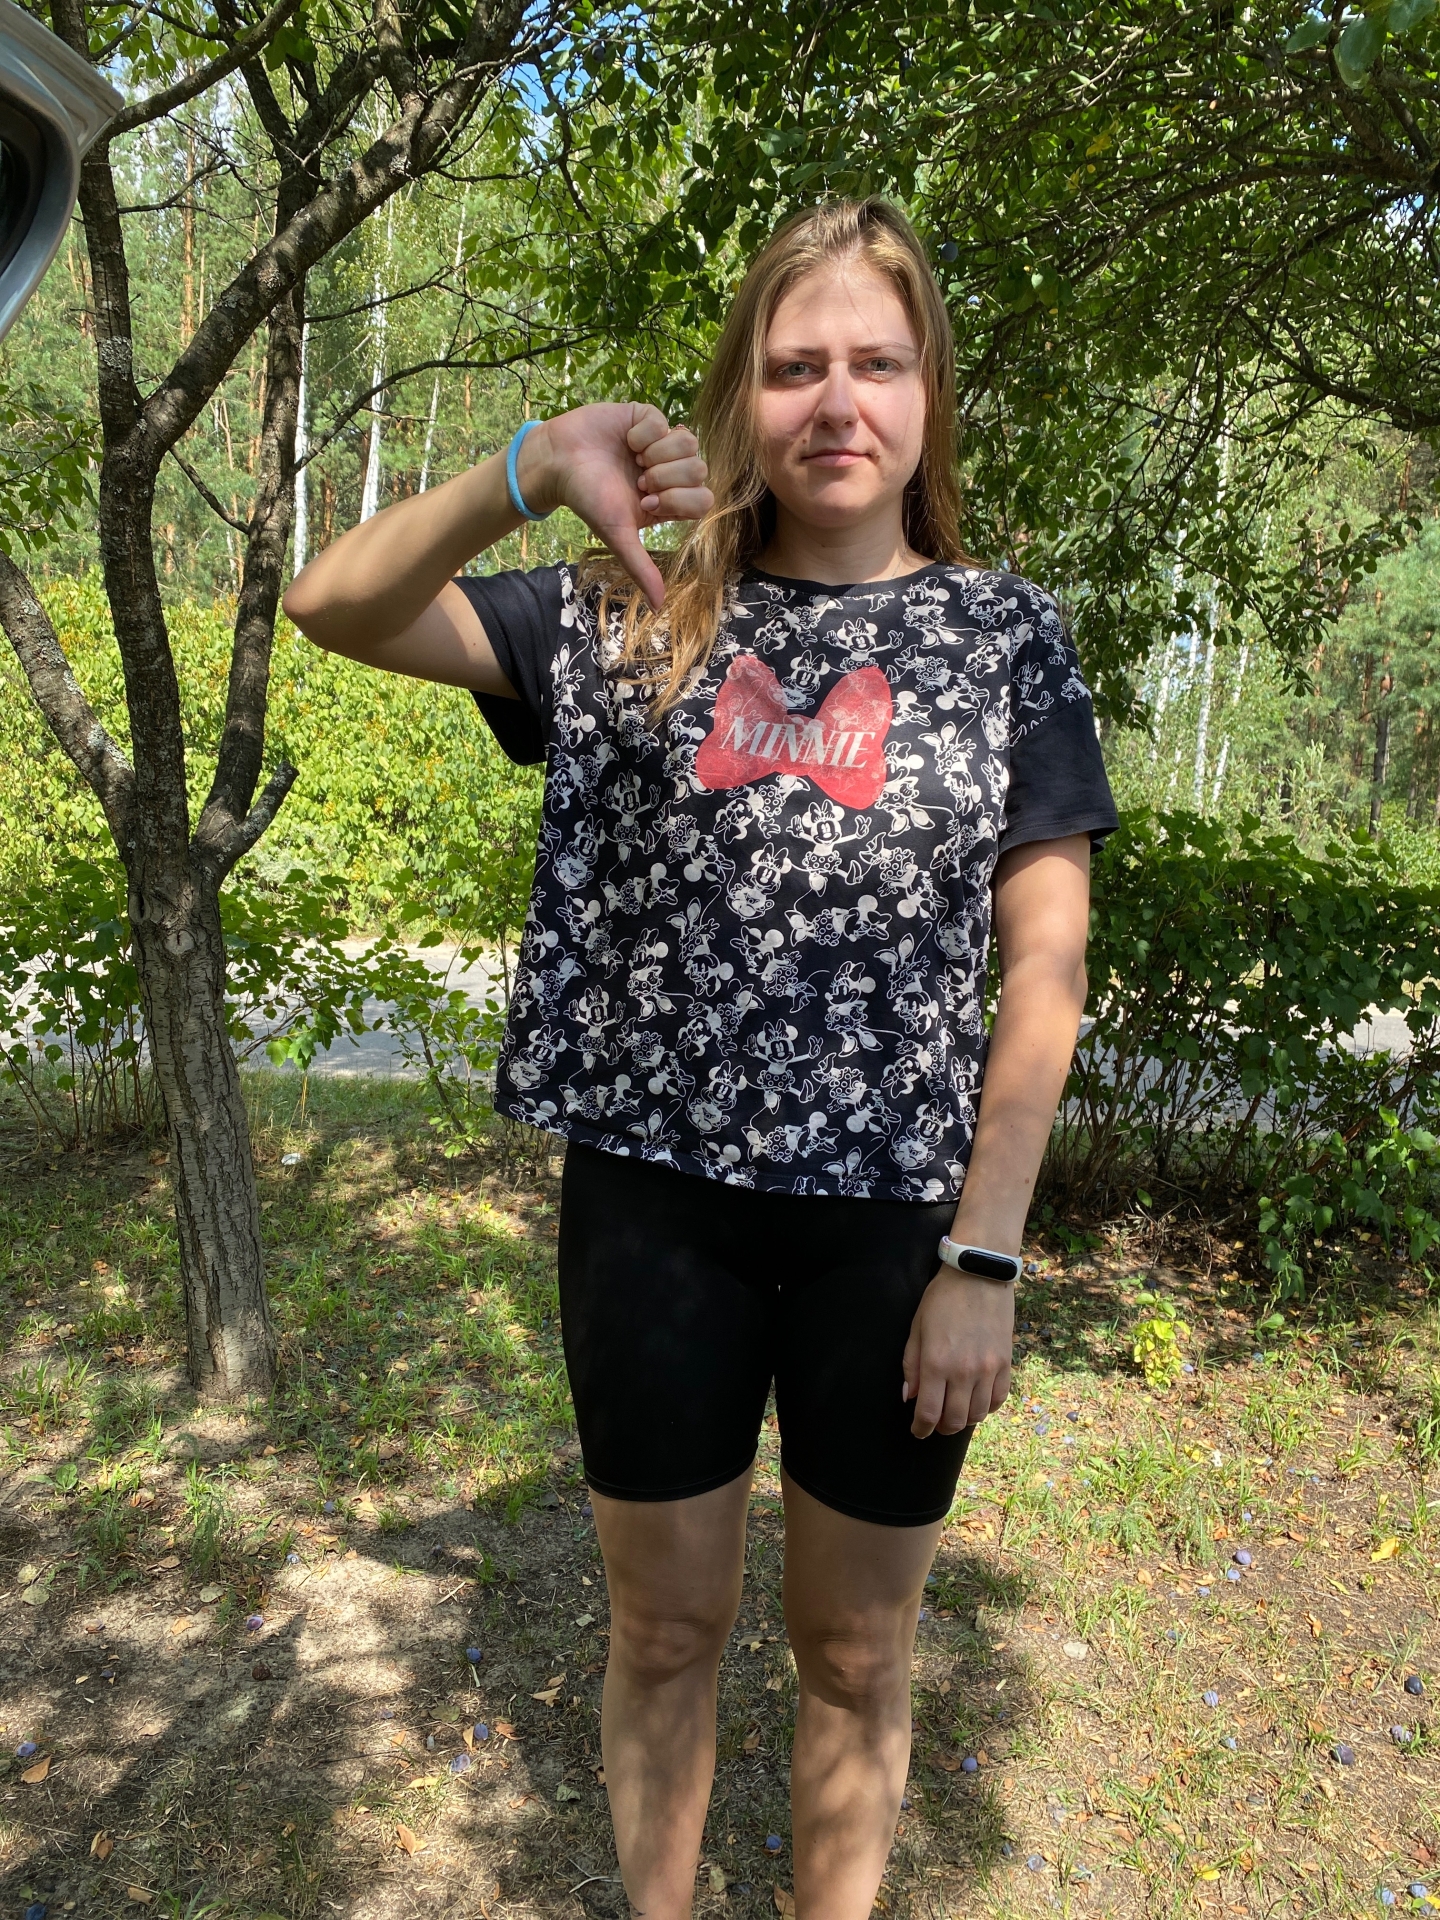
Label: clear